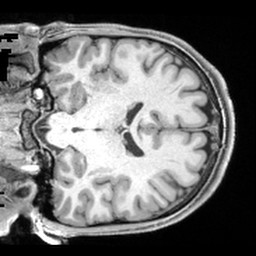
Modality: T1w
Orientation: coronal